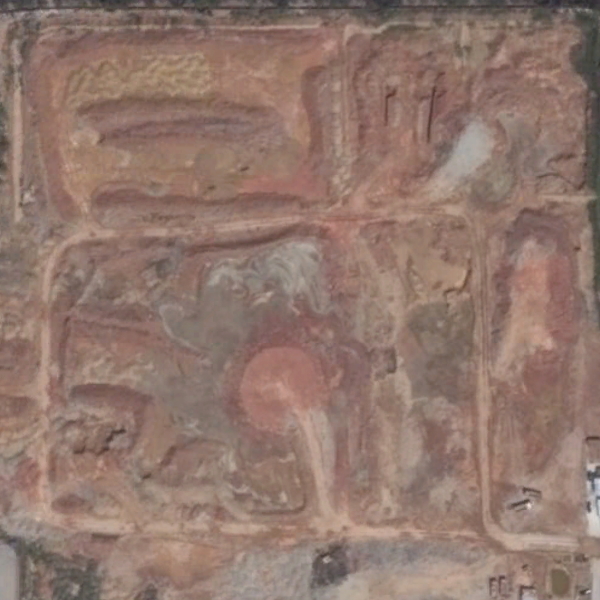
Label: BareLand